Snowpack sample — Buffalo Mountain, Silverthorne, Colorado, USA (2/22/26, 2:02 PM MST)
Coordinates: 39.622, -106.113
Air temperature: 33 °F
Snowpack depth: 63 cm
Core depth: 40 cm
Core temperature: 26.6 °F
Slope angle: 11°, slope face: 116°
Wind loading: low
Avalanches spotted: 0
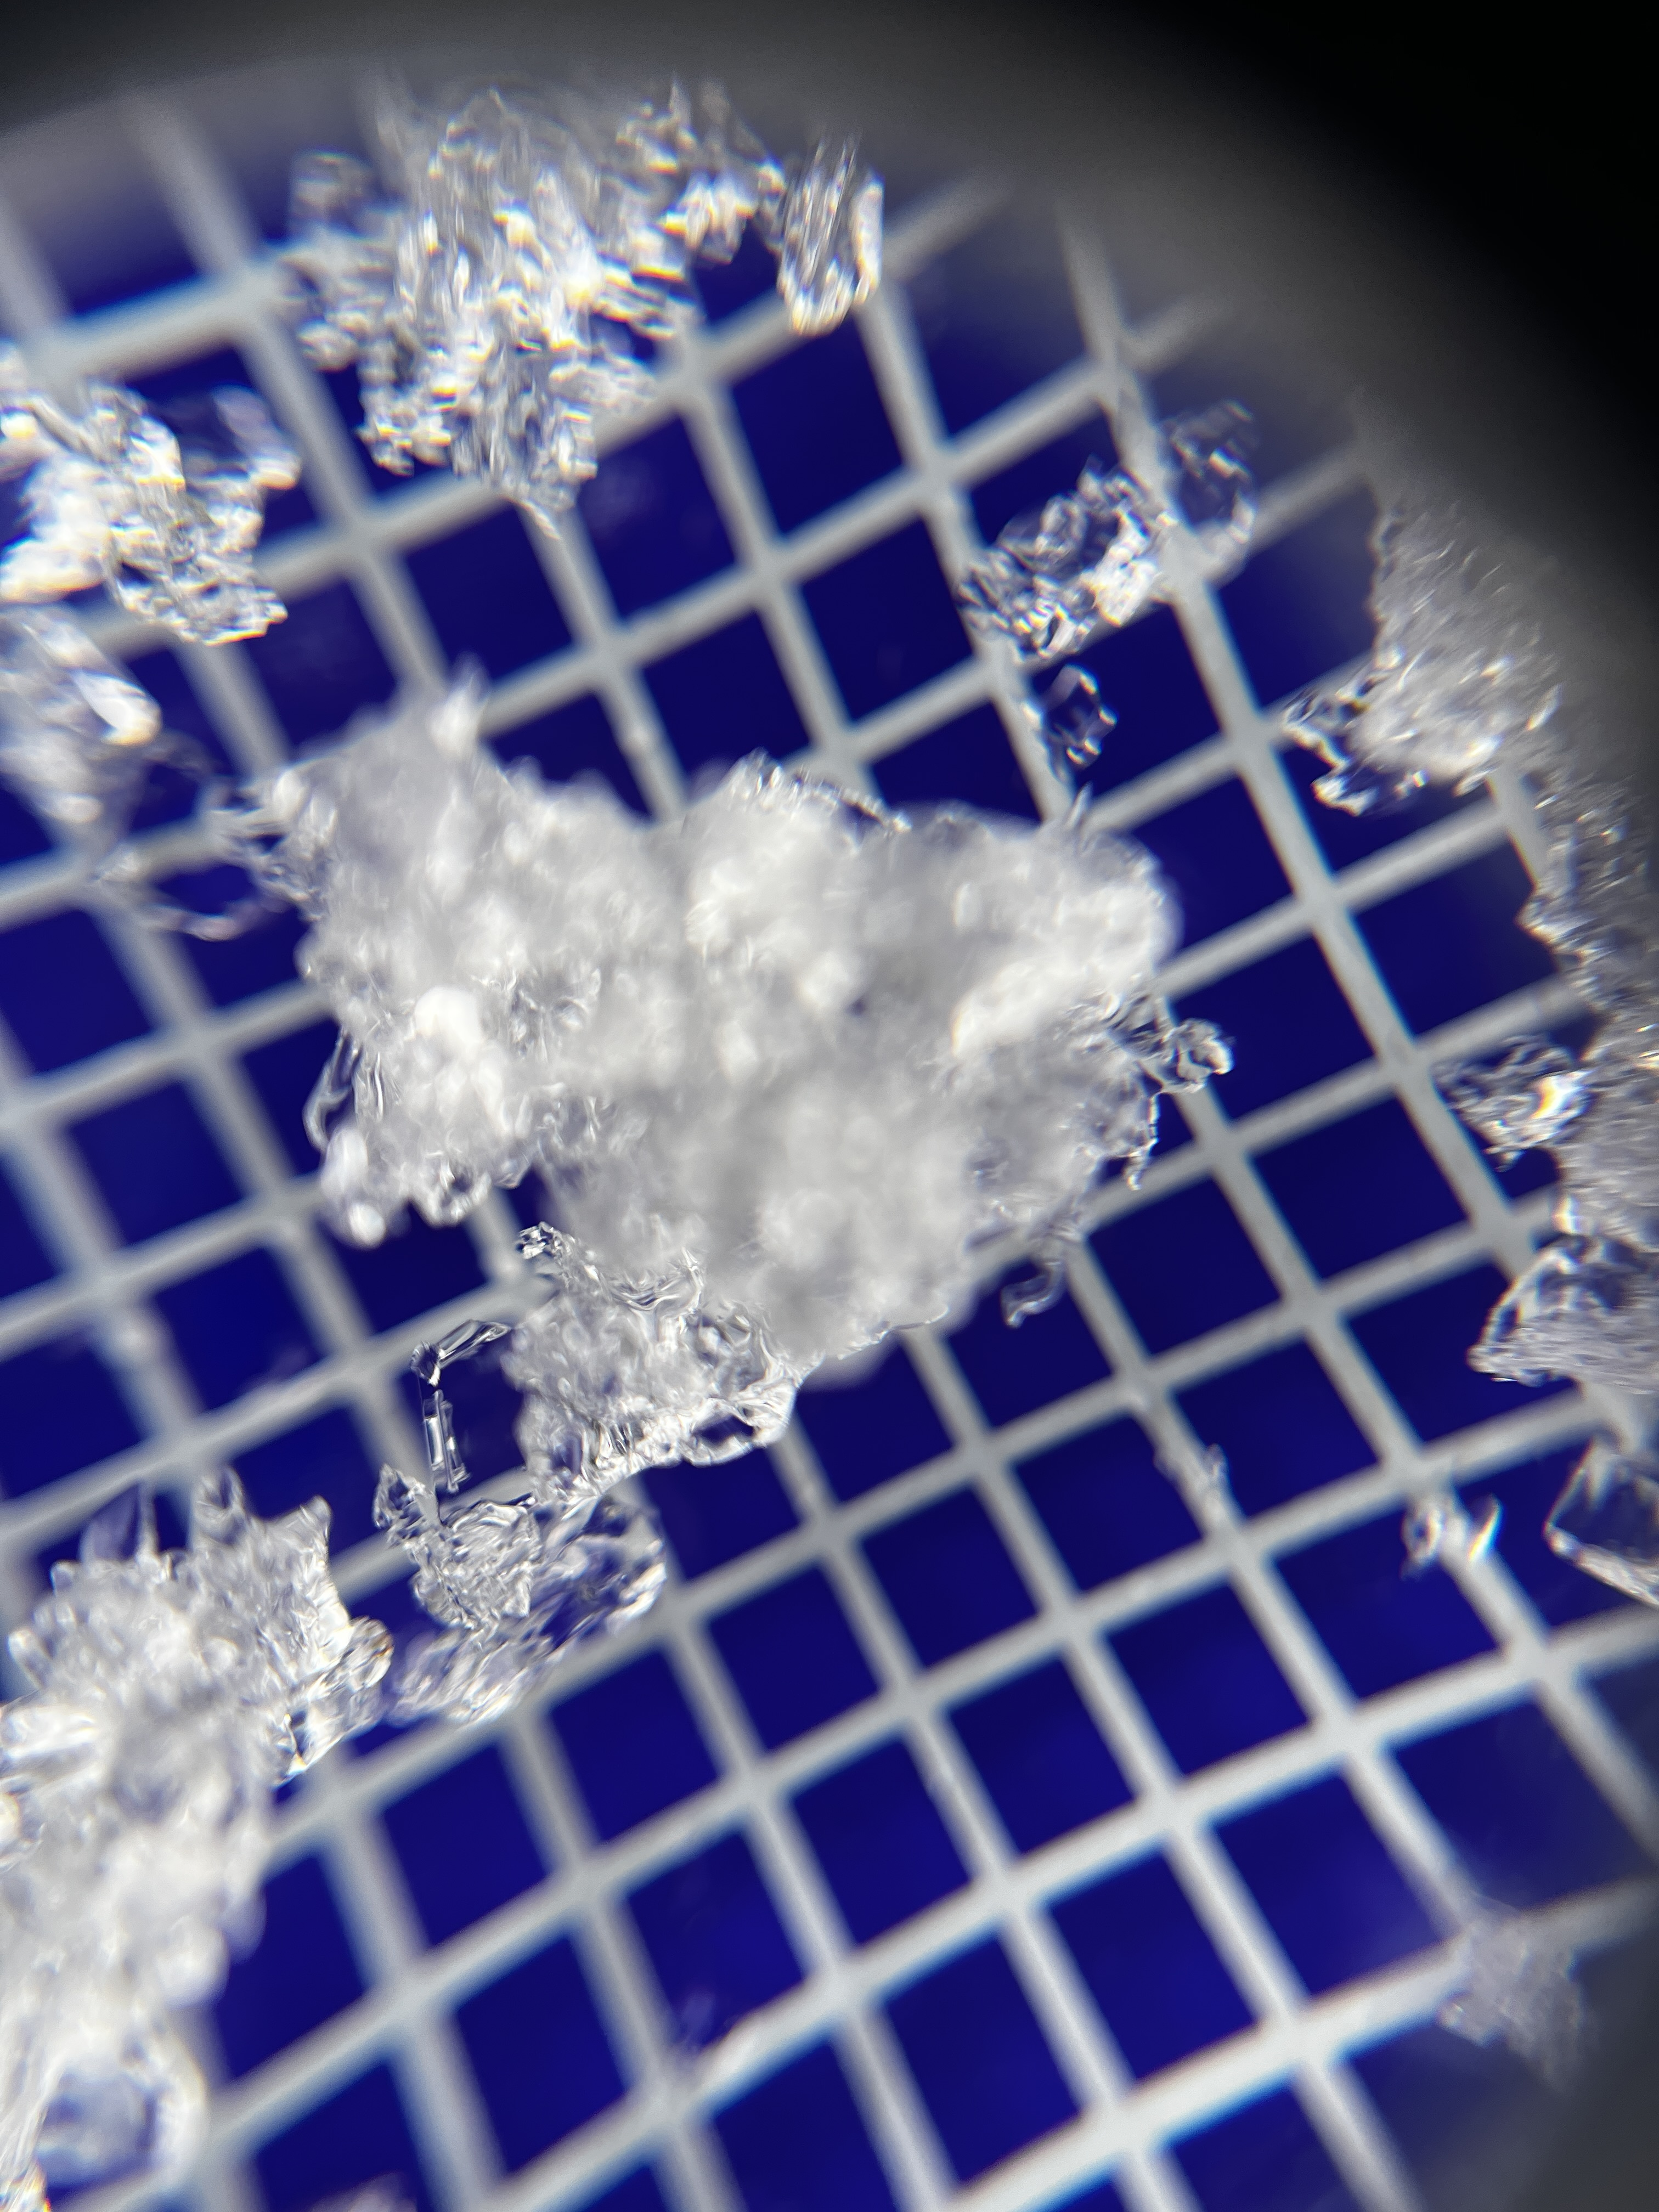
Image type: magnified_profile
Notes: In a firebreak similar to site 1, minimal wind loading with no spotted avalanches (not many faces in view though)